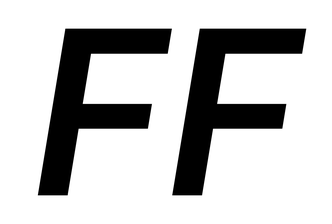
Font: Inter-Italic_SemiBold_Italic